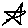
Label: star